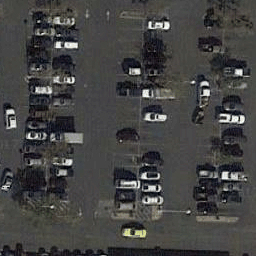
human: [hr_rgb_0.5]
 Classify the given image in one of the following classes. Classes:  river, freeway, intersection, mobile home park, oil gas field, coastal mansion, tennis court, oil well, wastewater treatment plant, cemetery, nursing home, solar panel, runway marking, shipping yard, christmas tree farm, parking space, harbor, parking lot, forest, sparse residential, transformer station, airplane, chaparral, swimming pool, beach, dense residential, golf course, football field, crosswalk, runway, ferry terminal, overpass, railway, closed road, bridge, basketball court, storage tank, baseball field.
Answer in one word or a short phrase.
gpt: parking lot